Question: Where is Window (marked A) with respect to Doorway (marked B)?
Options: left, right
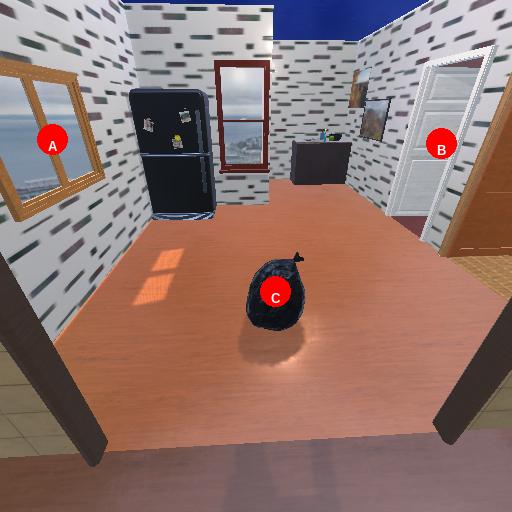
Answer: left